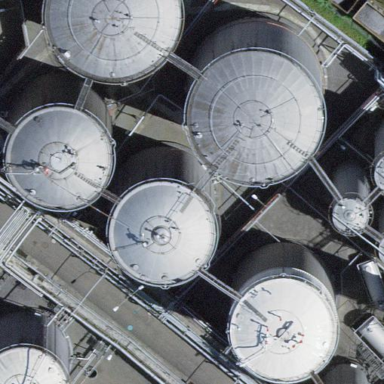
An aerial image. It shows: Storage tank that is man-made.